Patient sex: M
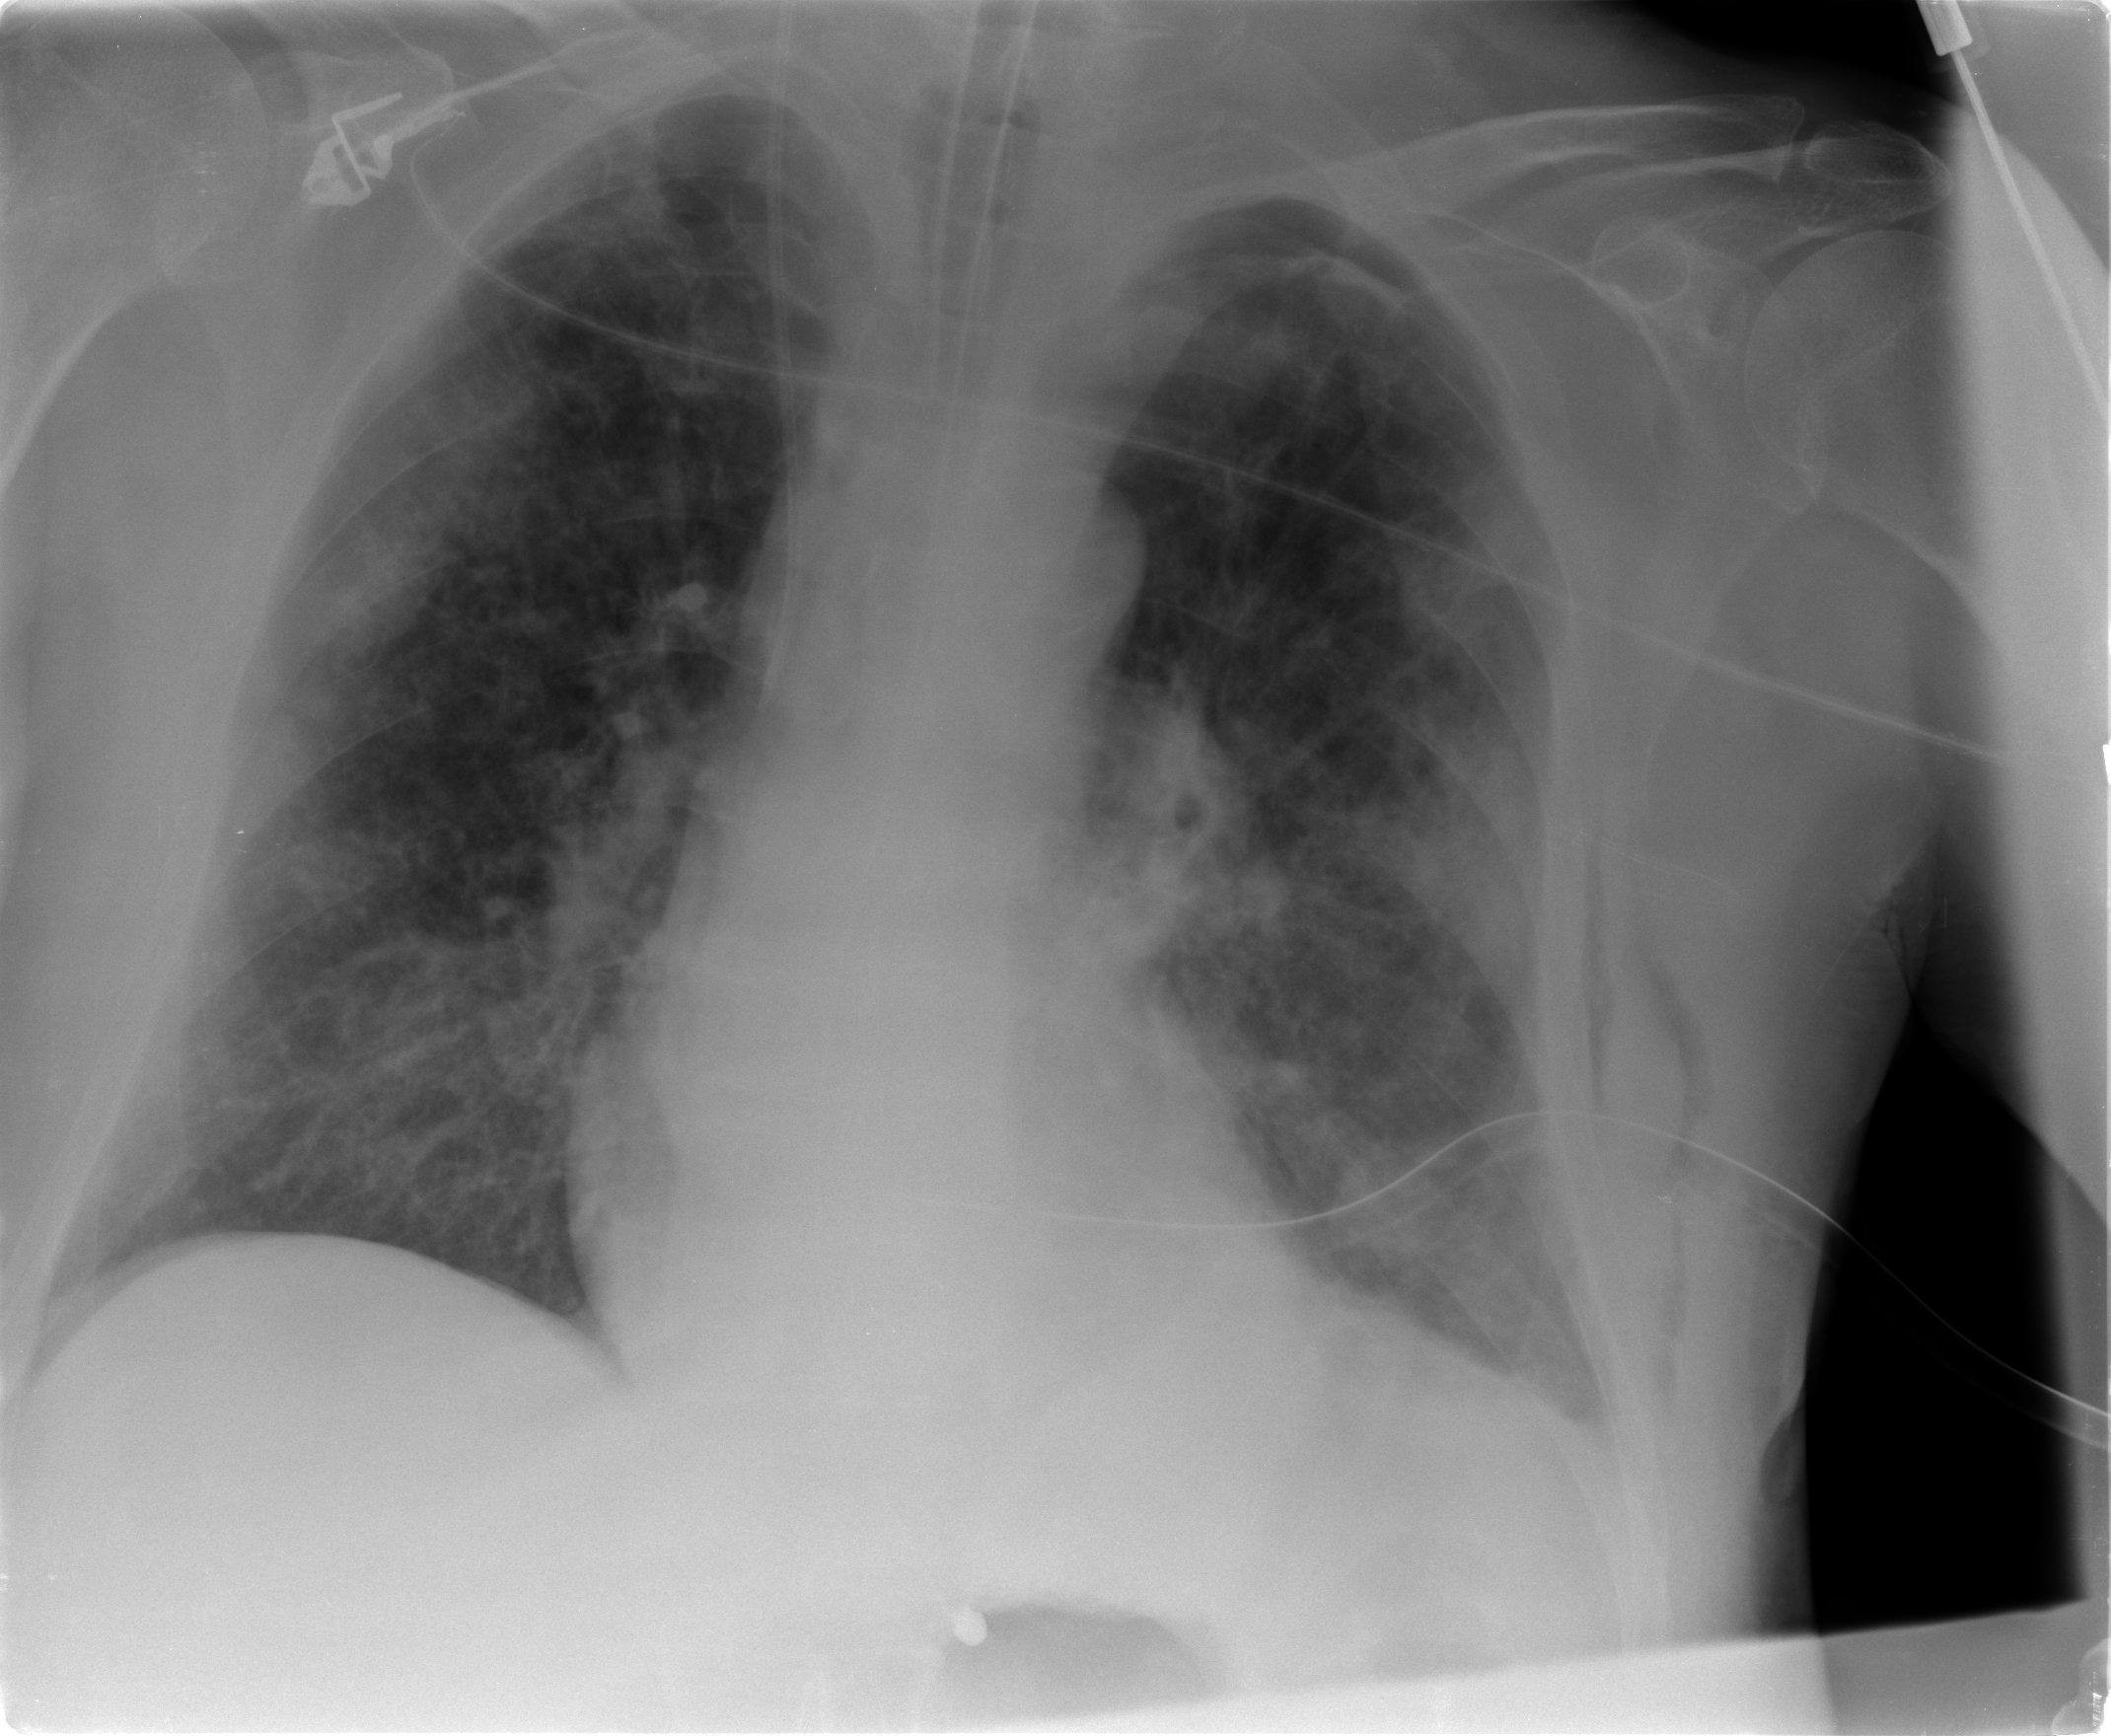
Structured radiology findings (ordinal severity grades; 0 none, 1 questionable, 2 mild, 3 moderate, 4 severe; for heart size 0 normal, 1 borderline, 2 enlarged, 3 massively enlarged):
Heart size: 0
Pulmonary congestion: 2
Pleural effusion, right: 0
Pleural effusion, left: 0
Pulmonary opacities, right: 2
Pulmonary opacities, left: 2
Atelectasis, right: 0
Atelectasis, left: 0